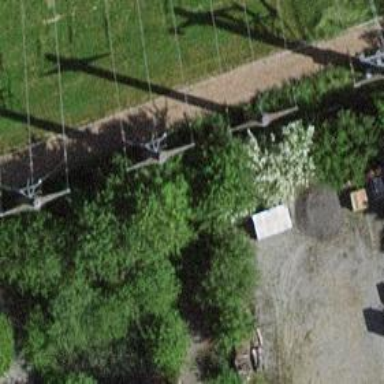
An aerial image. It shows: Power line is depicted.